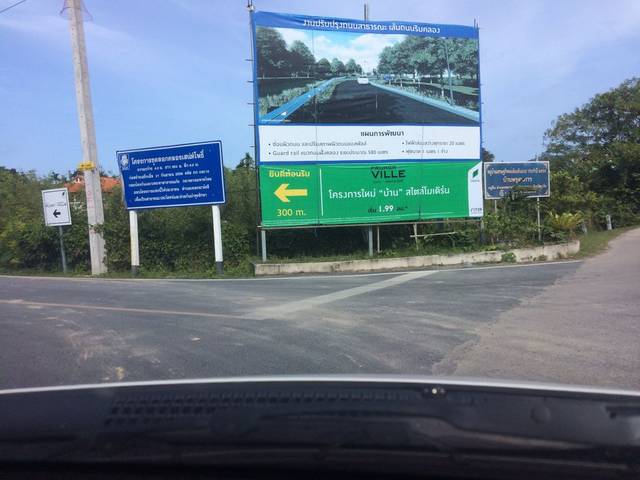
Region: Thailand
Coordinates: 8.044, 98.329